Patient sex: M
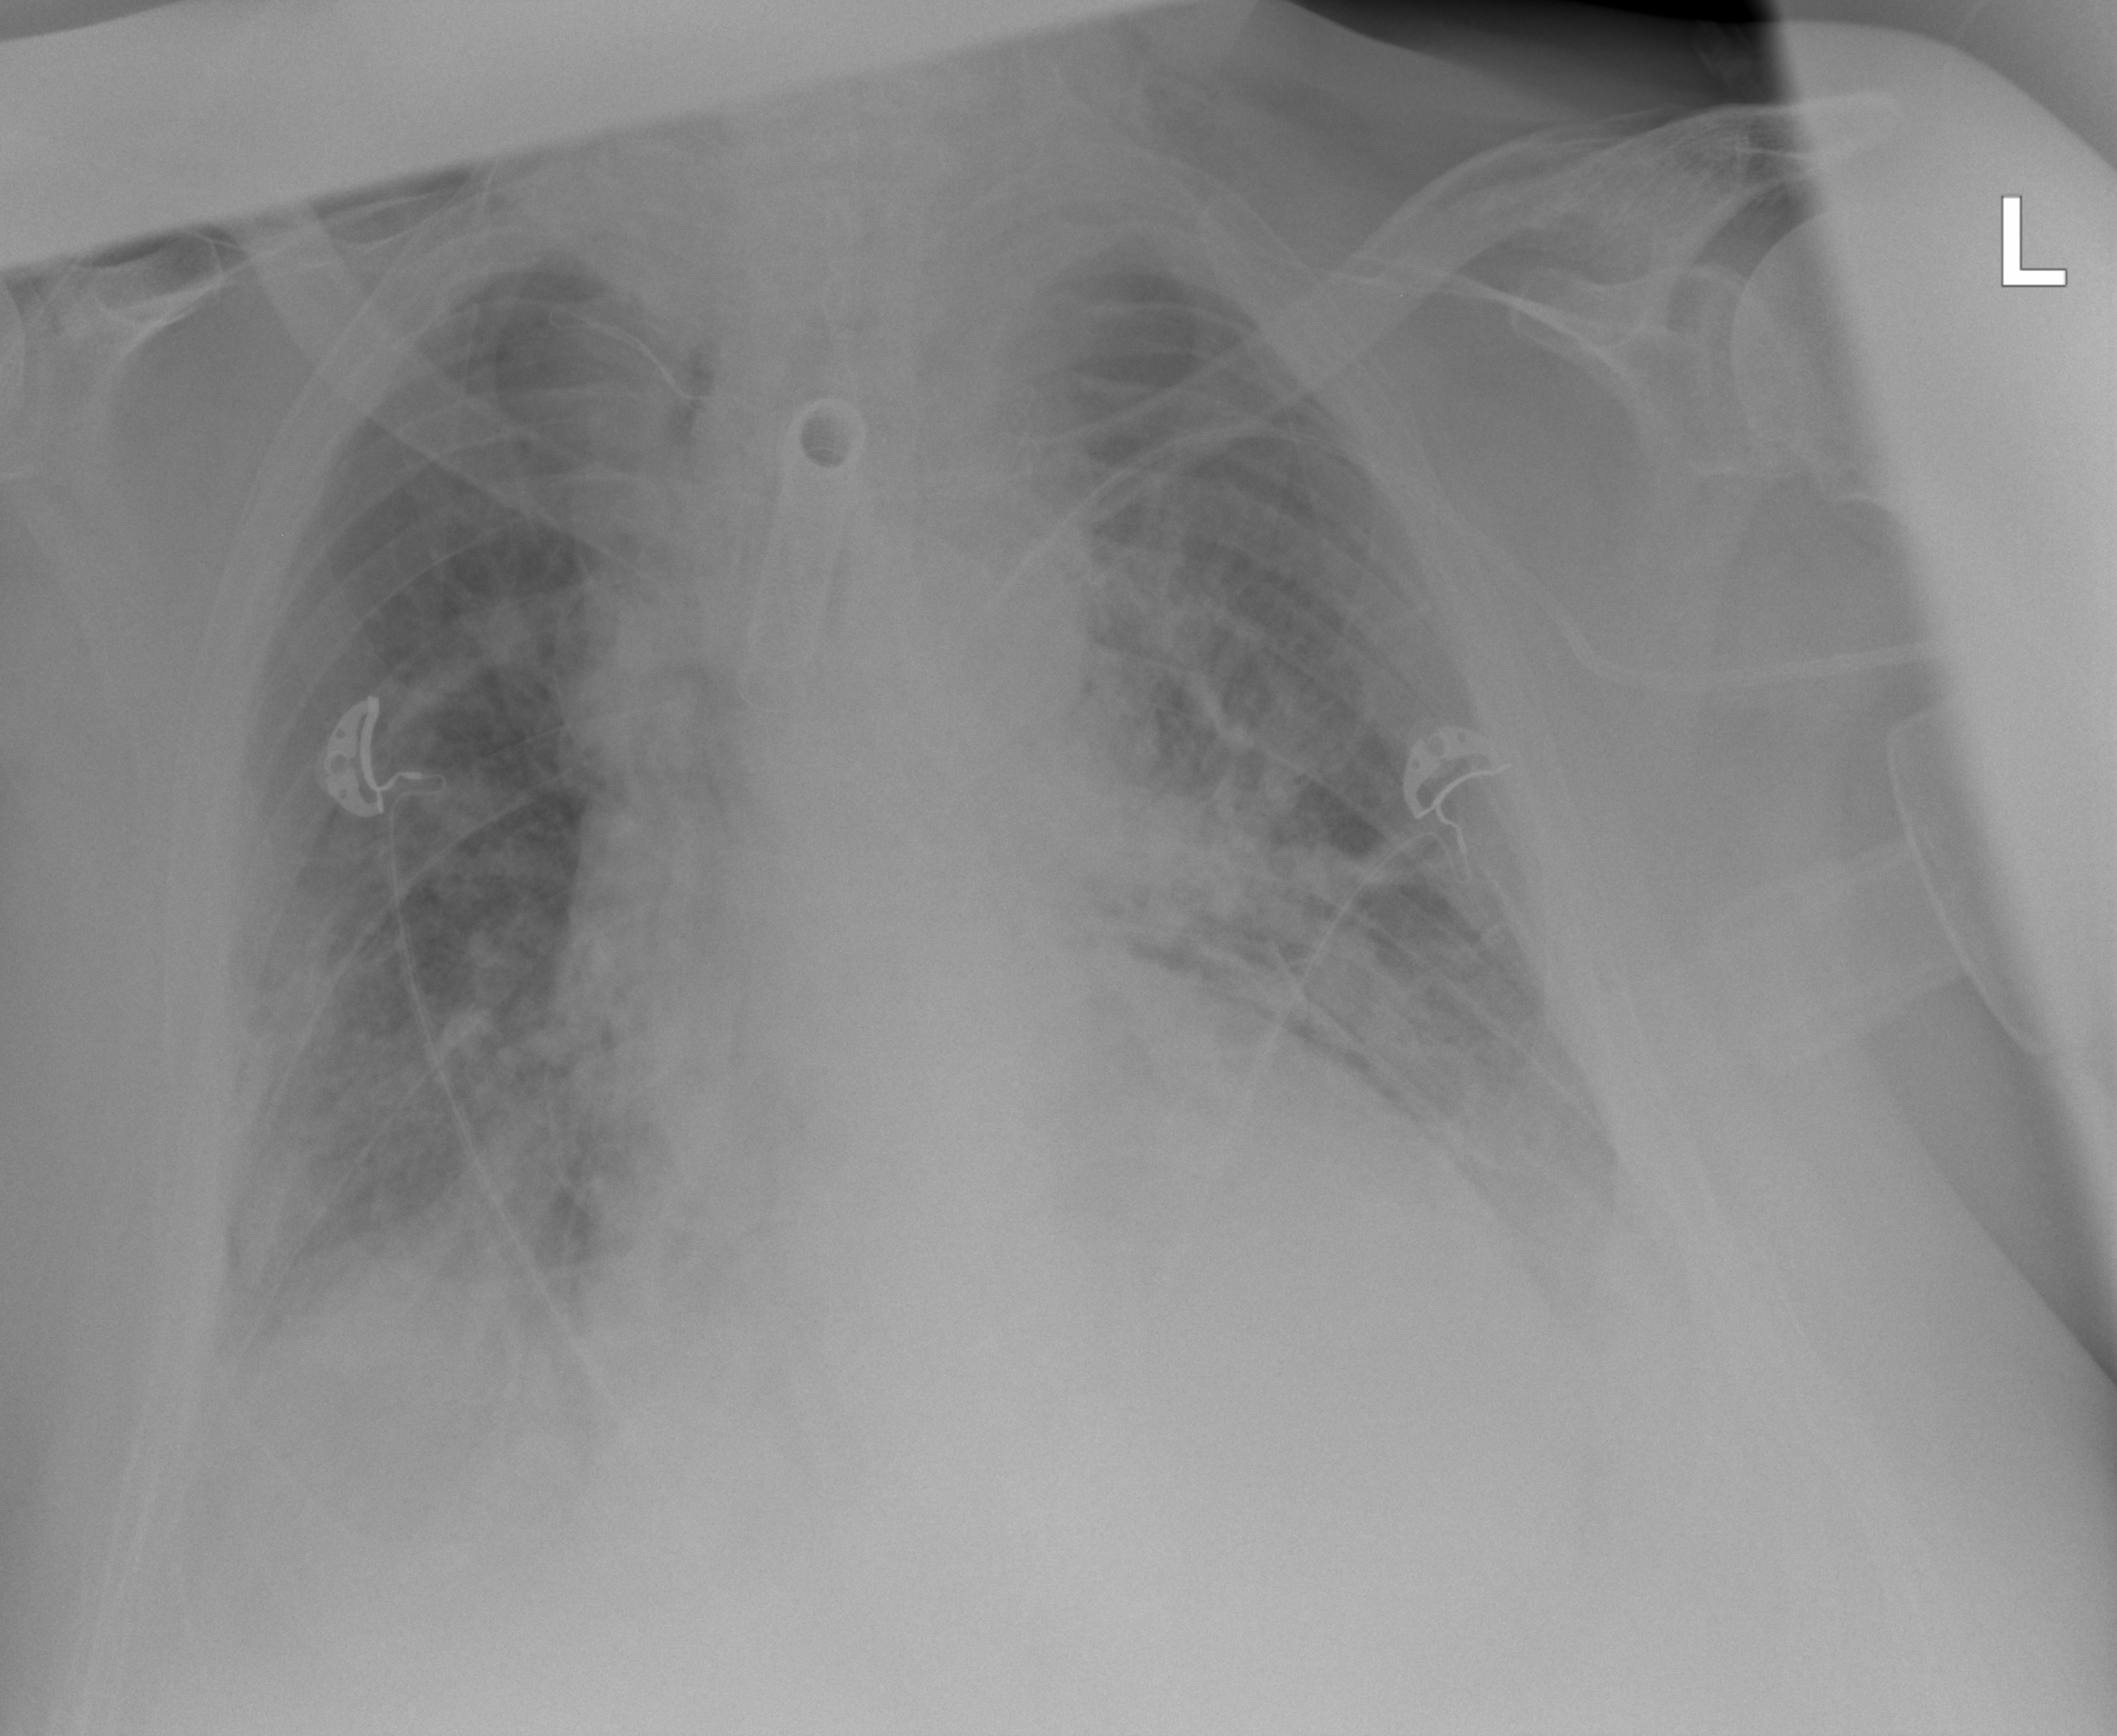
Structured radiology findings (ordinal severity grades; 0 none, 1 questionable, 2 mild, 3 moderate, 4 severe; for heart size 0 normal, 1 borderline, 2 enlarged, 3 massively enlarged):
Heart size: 2
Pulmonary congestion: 3
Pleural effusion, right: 2
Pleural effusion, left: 2
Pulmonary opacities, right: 3
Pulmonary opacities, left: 3
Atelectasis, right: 2
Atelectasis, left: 2